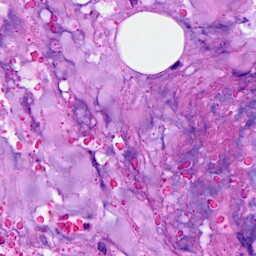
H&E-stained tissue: Breast